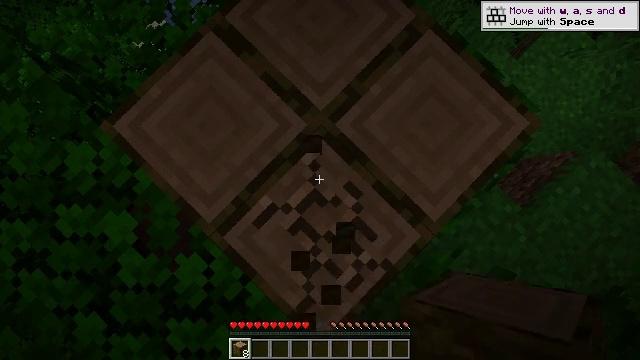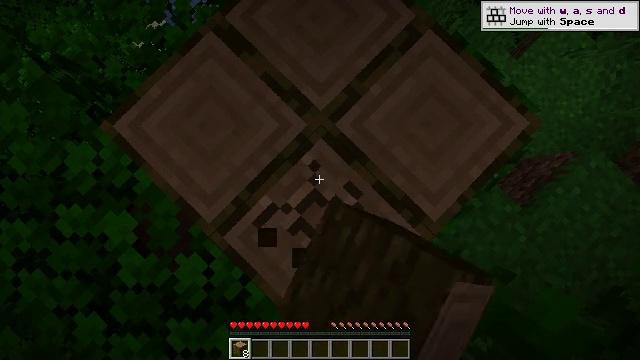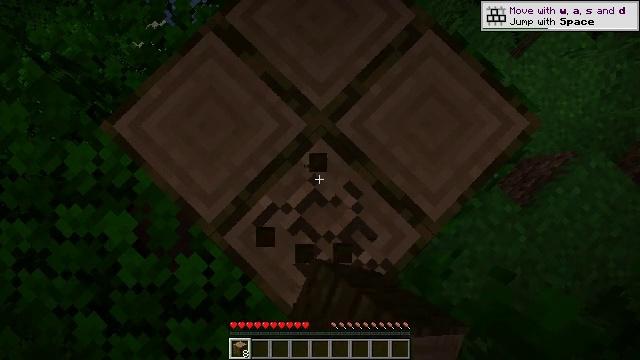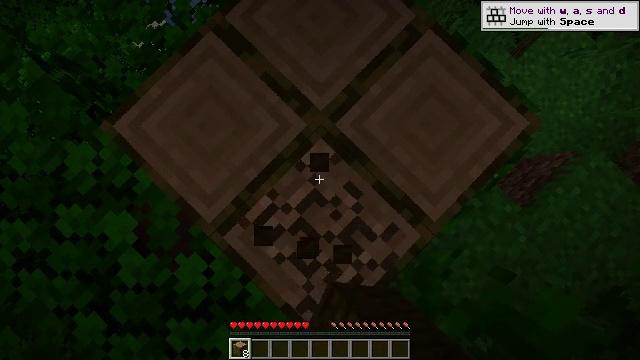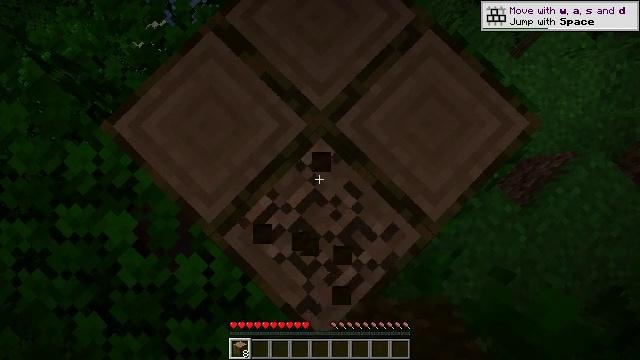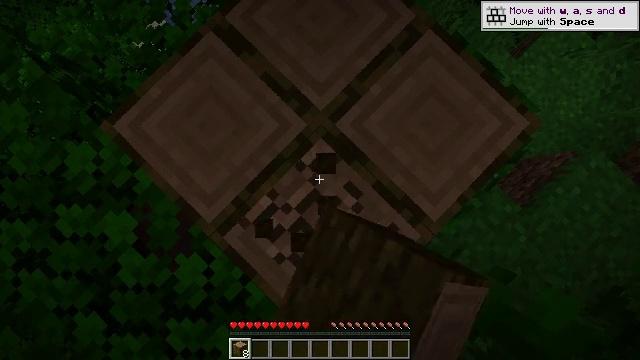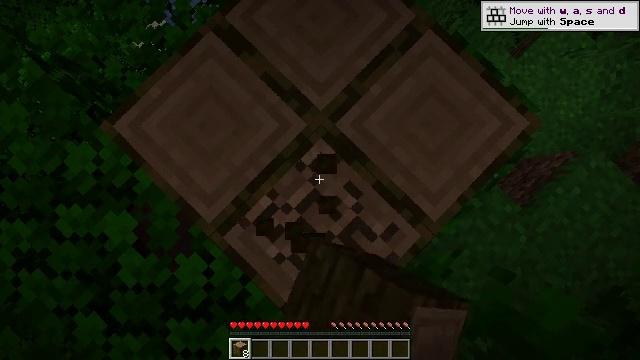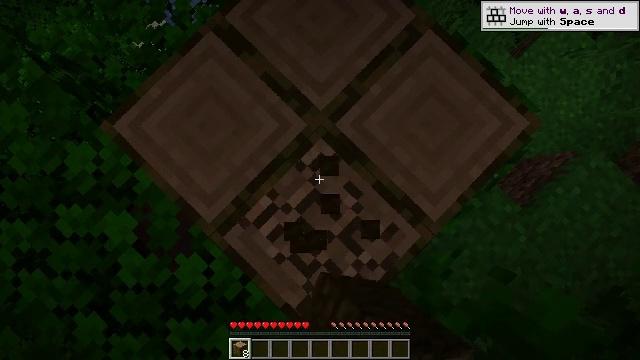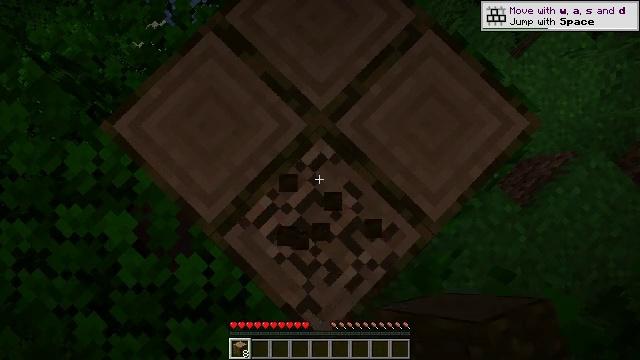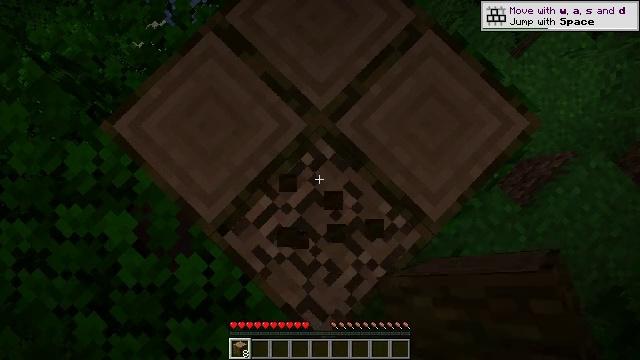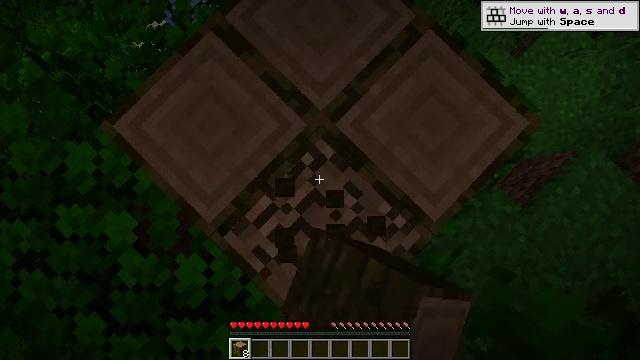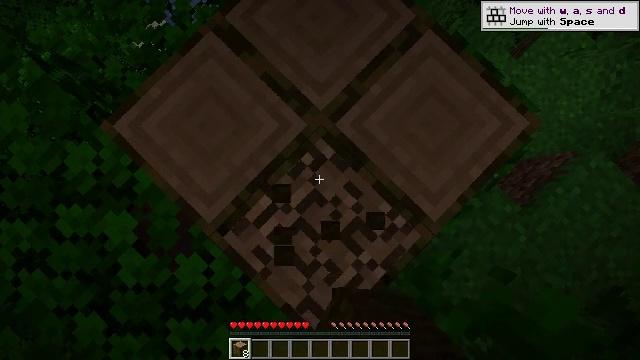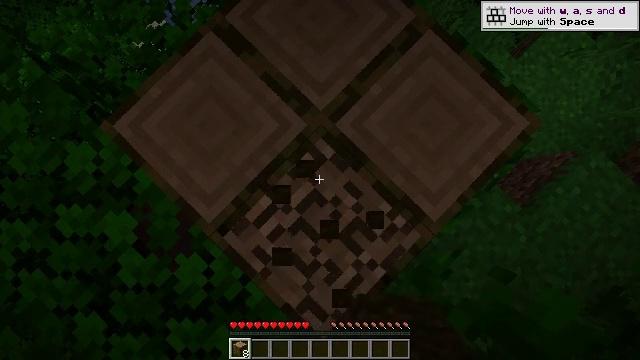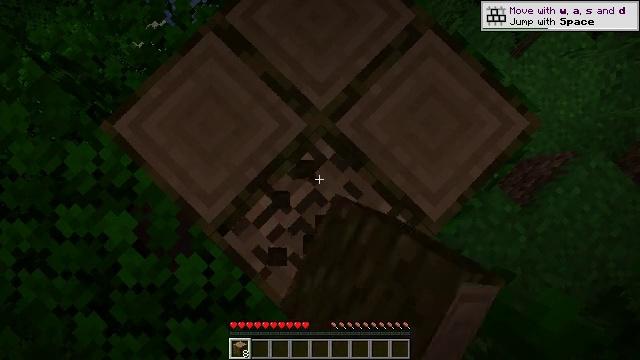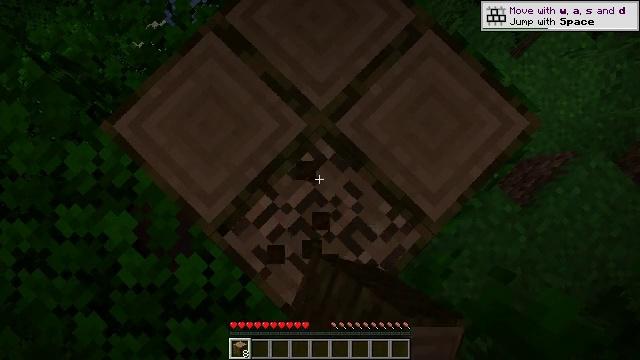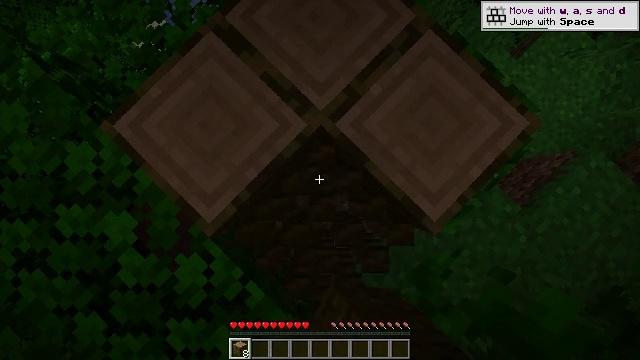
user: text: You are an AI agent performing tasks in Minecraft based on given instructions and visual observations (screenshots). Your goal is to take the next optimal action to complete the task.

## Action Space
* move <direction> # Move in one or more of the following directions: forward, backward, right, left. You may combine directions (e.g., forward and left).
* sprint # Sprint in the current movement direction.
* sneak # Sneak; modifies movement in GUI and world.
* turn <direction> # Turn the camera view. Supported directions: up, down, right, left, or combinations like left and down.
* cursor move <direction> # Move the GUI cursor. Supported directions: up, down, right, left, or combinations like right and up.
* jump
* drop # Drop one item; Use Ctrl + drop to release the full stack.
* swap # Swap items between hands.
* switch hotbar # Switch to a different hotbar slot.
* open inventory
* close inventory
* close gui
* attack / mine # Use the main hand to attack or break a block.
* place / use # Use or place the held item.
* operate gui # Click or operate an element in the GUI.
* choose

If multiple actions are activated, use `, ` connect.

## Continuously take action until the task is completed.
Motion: motion action
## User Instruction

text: Harvest the jungle log from the tree trunk.
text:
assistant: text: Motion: attack / mine
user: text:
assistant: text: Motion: attack / mine
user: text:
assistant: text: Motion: attack / mine
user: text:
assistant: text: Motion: attack / mine
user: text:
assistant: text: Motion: attack / mine
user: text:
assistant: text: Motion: attack / mine
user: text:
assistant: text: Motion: attack / mine
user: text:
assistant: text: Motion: attack / mine
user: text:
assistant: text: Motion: attack / mine
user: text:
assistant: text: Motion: attack / mine
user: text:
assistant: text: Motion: attack / mine
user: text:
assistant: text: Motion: attack / mine
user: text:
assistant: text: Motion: attack / mine
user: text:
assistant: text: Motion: attack / mine
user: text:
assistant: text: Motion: attack / mine
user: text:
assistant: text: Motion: attack / mine
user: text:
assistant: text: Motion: attack / mine
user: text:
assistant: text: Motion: attack / mine
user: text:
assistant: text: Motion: attack / mine
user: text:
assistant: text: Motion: attack / mine
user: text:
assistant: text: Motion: attack / mine
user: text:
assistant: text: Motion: attack / mine
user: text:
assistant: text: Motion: attack / mine
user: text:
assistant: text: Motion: attack / mine
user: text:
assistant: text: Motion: attack / mine
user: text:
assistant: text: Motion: attack / mine
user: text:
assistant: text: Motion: attack / mine
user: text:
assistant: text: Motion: attack / mine
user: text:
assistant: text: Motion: attack / mine
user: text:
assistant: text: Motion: attack / mine